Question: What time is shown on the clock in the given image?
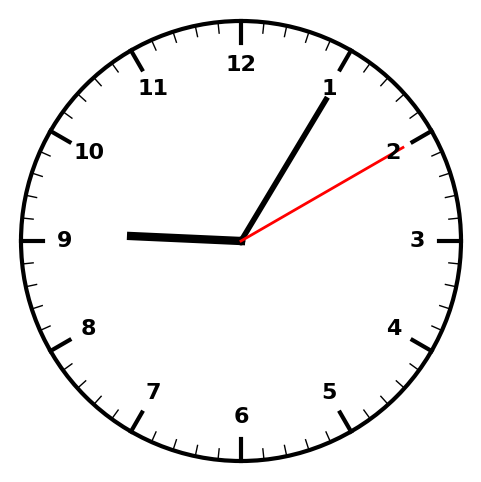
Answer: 09:05:10